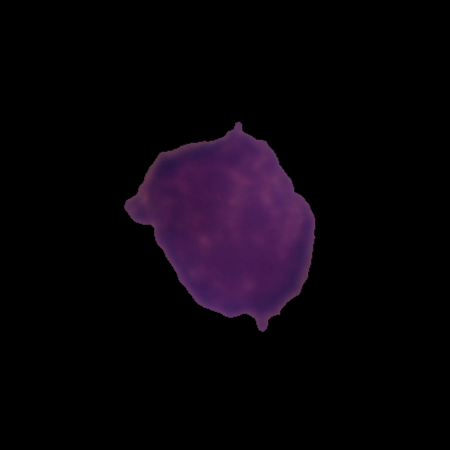
Label: healthy